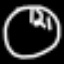
Label: clock